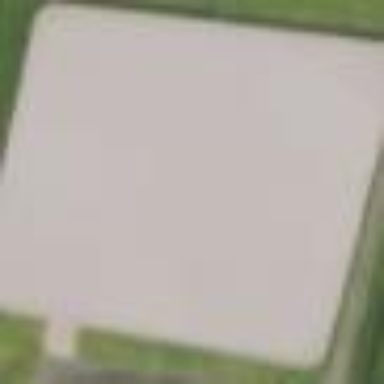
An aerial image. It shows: Equestrian pitch with sandy surface for leisure land.